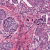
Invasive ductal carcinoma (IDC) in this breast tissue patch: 0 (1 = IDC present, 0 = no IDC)